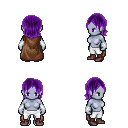
a pixel art fantasy rpg character, female body template, dark elf, purple skin, brown cape, white pants, purple long bangs hairstyle, white cloth bracers, maroon shoes, four views (front, back, left, right), 2x2 character sprite sheet, small pixel art, hard edges, no anti-aliasing